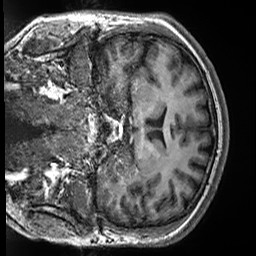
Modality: T1w
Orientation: coronal
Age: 30
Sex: male
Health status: healthy
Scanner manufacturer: siemens
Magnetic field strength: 3 T
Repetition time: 2.5 s
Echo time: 0.00299 s